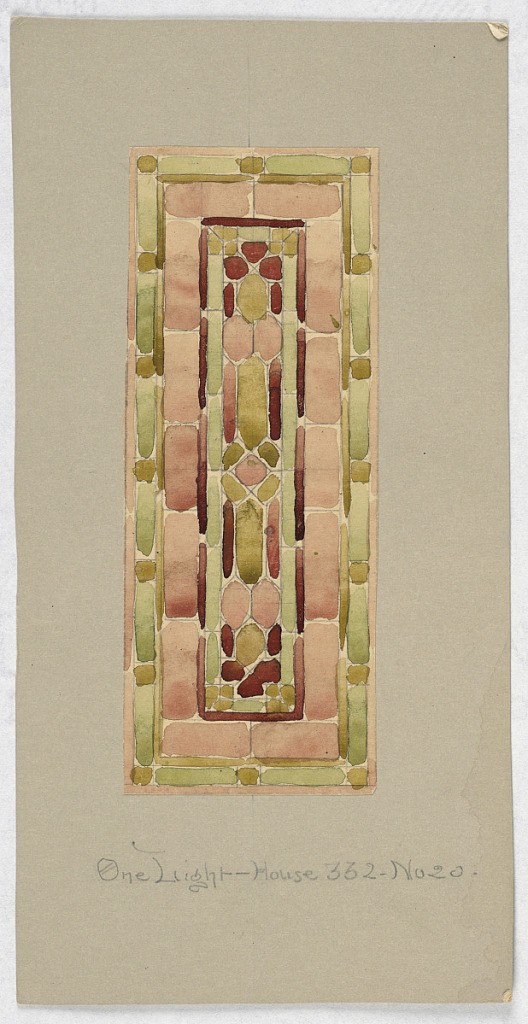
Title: Design for stained glass
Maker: Alice Cordelia Morse, American, 1863–1961
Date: late 19th century
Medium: Brush and gouache, graphite on paper mounted on tan illustration board
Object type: Drawing
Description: Rectangular glass window in salmon and green-yellow.